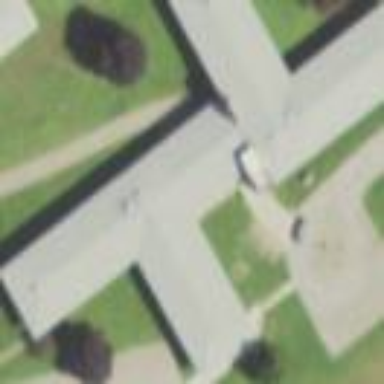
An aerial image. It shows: Dormitory building.